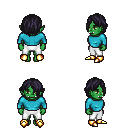
a pixel art fantasy rpg character, female body template, orc, green skin, teal long-sleeve shirt, white pants, raven bangs hairstyle, gold boots, four views (front, back, left, right), 2x2 character sprite sheet, small pixel art, hard edges, no anti-aliasing